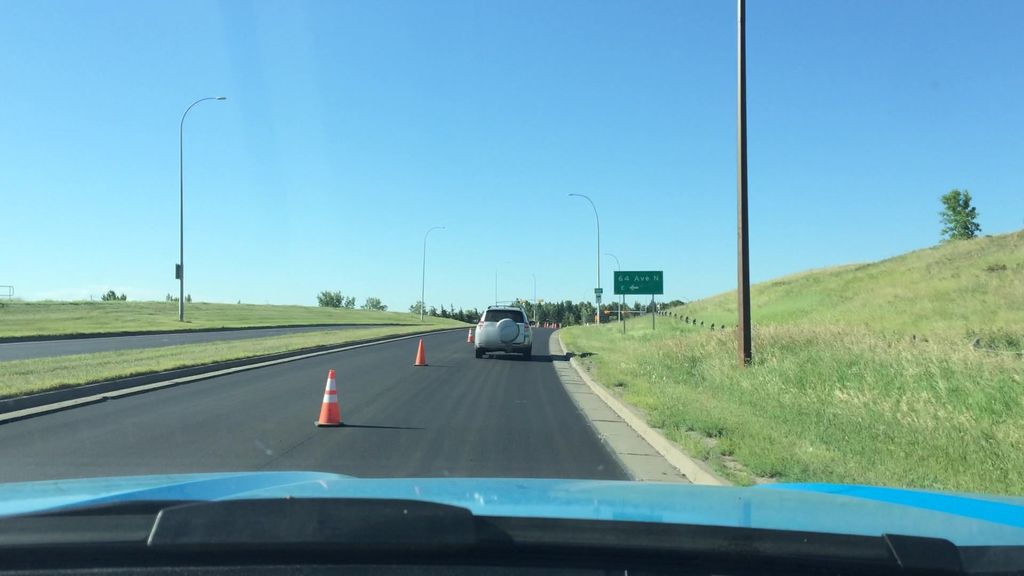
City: calgary